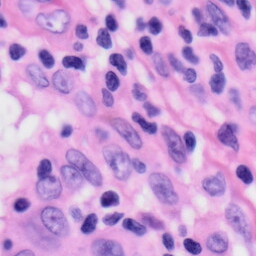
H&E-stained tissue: Skin